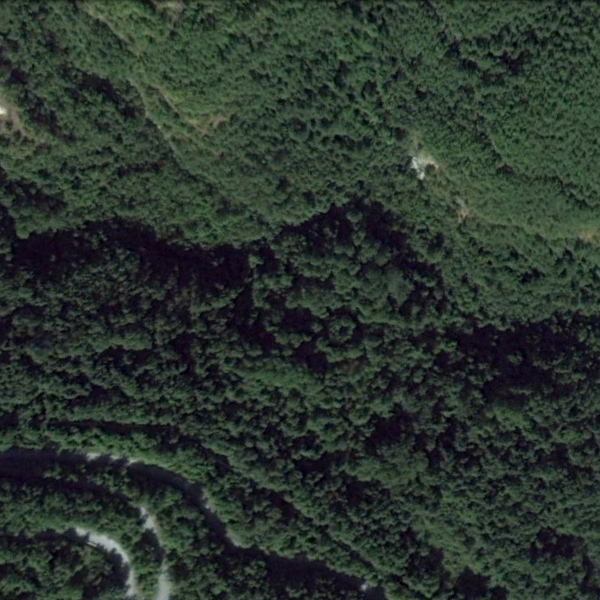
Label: Forest